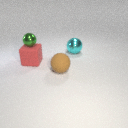
large brown rubber sphere in front of large red rubber cube